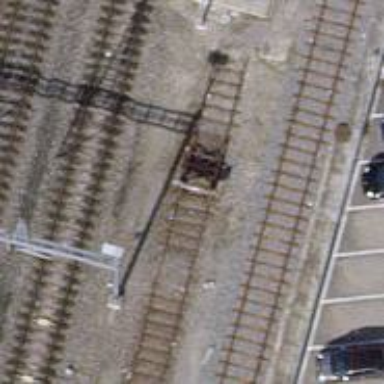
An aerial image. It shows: Railway buffer stop.